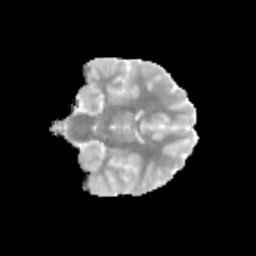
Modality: MD
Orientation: coronal
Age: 10
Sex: male
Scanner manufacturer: siemens
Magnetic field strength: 3 T
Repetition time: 3.8 s
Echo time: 0.07 s